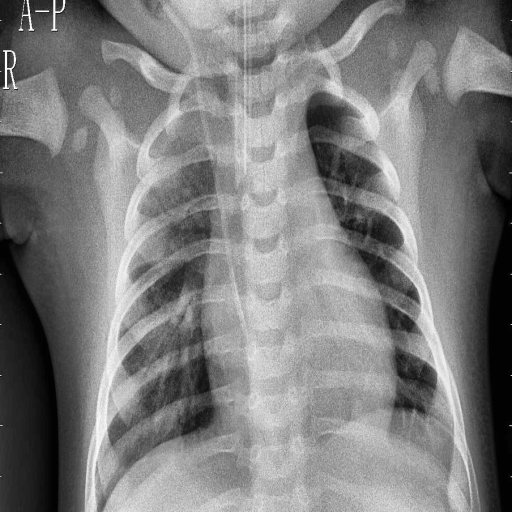
Finding: PNEUMONIA